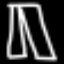
Label: pants